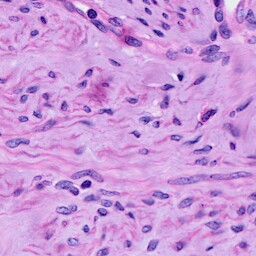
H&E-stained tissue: Cervix